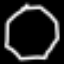
Label: octagon